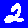
Digit: 2